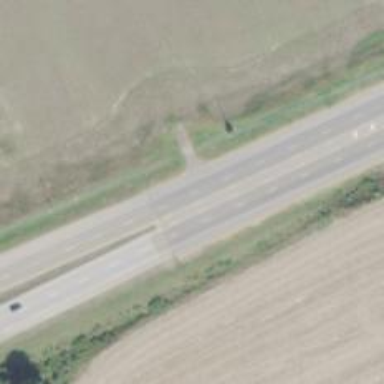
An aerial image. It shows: Primary highway.